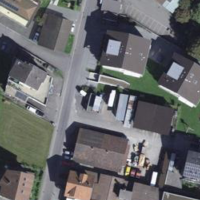
EUNIS habitat code: 54
Species observed at this site:
Botrychium lunaria